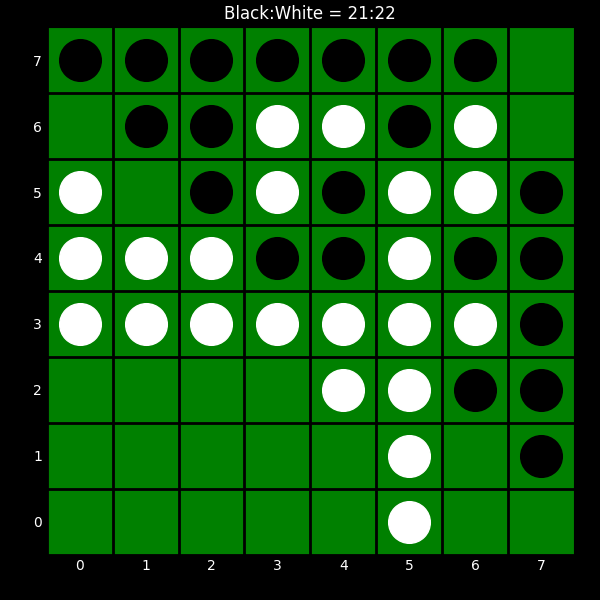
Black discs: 21
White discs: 22